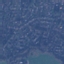
Land use / land cover class: Residential